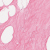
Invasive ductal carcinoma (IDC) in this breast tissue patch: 0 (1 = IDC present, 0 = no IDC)